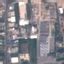
Land use / land cover class: Industrial